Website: home-depot
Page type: delivery-shipping
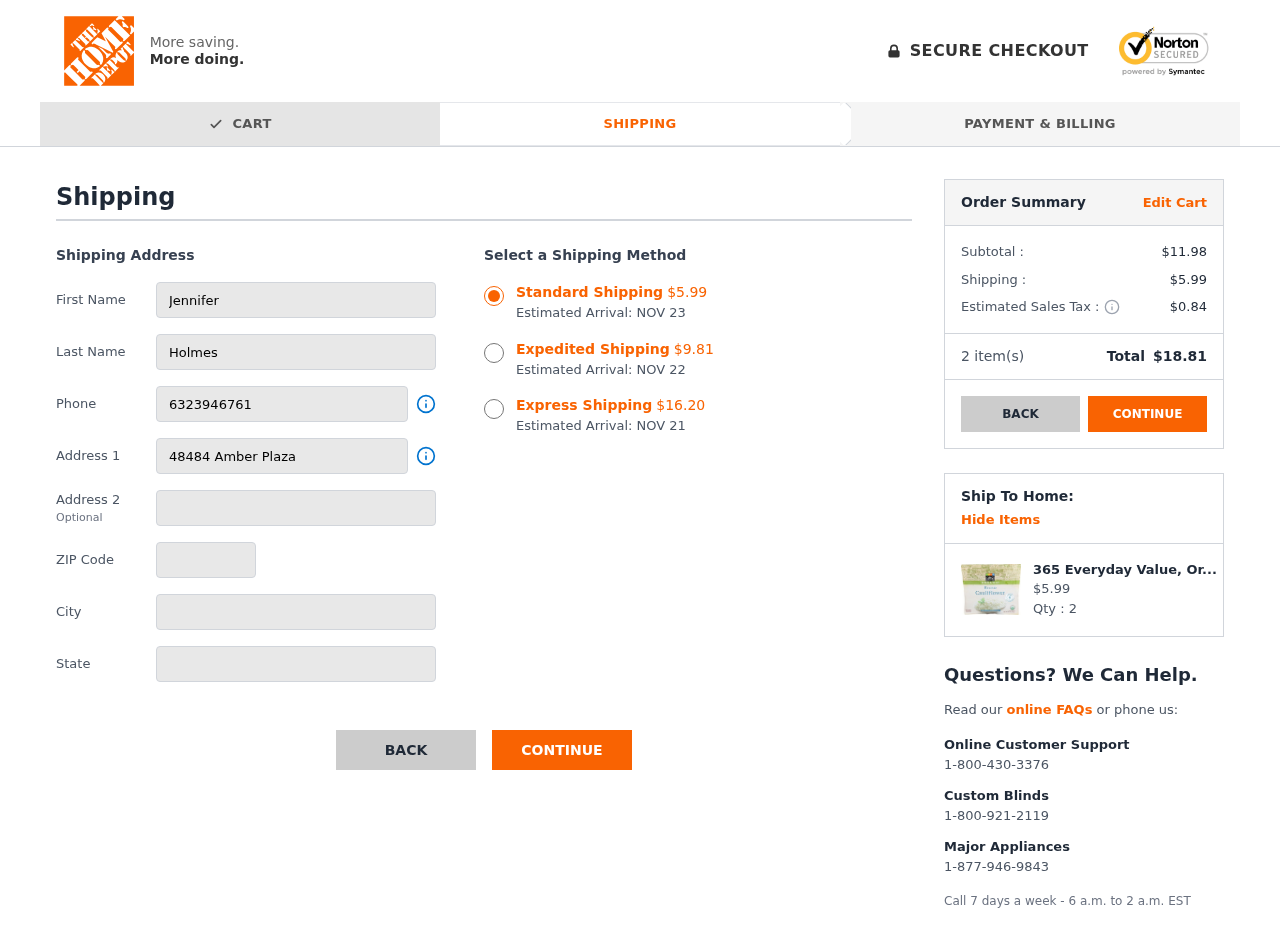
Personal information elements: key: PII_CITY
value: Michaelville
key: PII_FIRSTNAME
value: Jennifer
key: PII_LASTNAME
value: Holmes
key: PII_PHONE
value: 6323946761
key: PII_POSTCODE
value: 56437
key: PII_STATE
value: Hawaii
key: PII_STREET
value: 48484 Amber Plaza
Product elements: key: PRODUCT1_NAME
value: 365 Everyday Value, Organic Riced Cauliflower, 12 oz (Frozen)
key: PRODUCT1_PRICE
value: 5.99
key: PRODUCT1_QUANTITY
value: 2
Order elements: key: ORDER_SHIPPING_COST_STANDARD
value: $5.99
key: ORDER_DELIVERY_DATE
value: NOV 23
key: ORDER_SHIPPING_COST_EXPEDITED
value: $9.81
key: ORDER_DELIVERY_DATE_EXPEDITED
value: NOV 22
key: ORDER_SHIPPING_COST_EXPRESS
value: $16.20
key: ORDER_DELIVERY_DATE_EXPRESS
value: NOV 21
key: ORDER_SUBTOTAL
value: $11.98
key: ORDER_SHIPPING_COST
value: $5.99
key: ORDER_TAX
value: $0.84
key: ORDER_NUM_ITEMS
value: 2
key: ORDER_TOTAL
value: $18.81